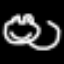
Label: frog